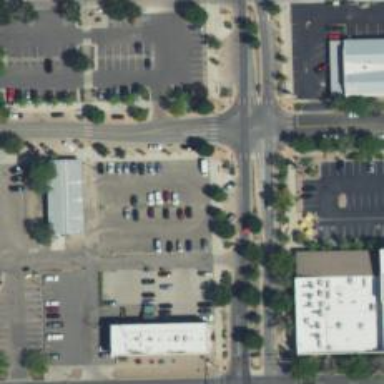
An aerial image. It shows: Parking space.